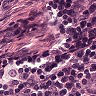
Metastatic tissue present: no